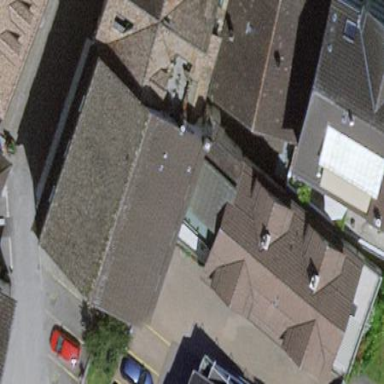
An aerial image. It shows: Residential building with gambrel roof.